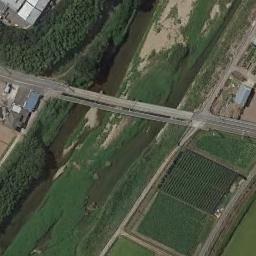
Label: bridge